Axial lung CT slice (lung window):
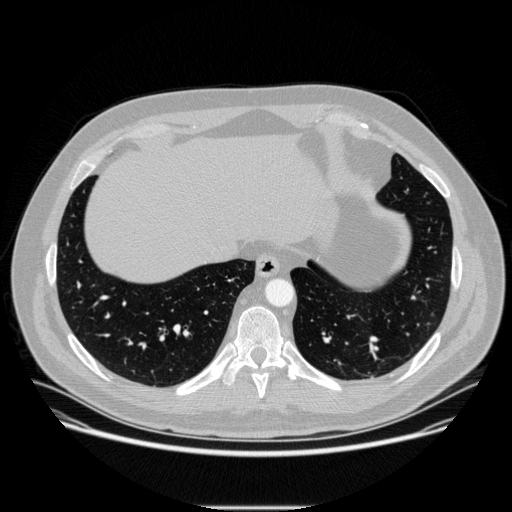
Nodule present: no